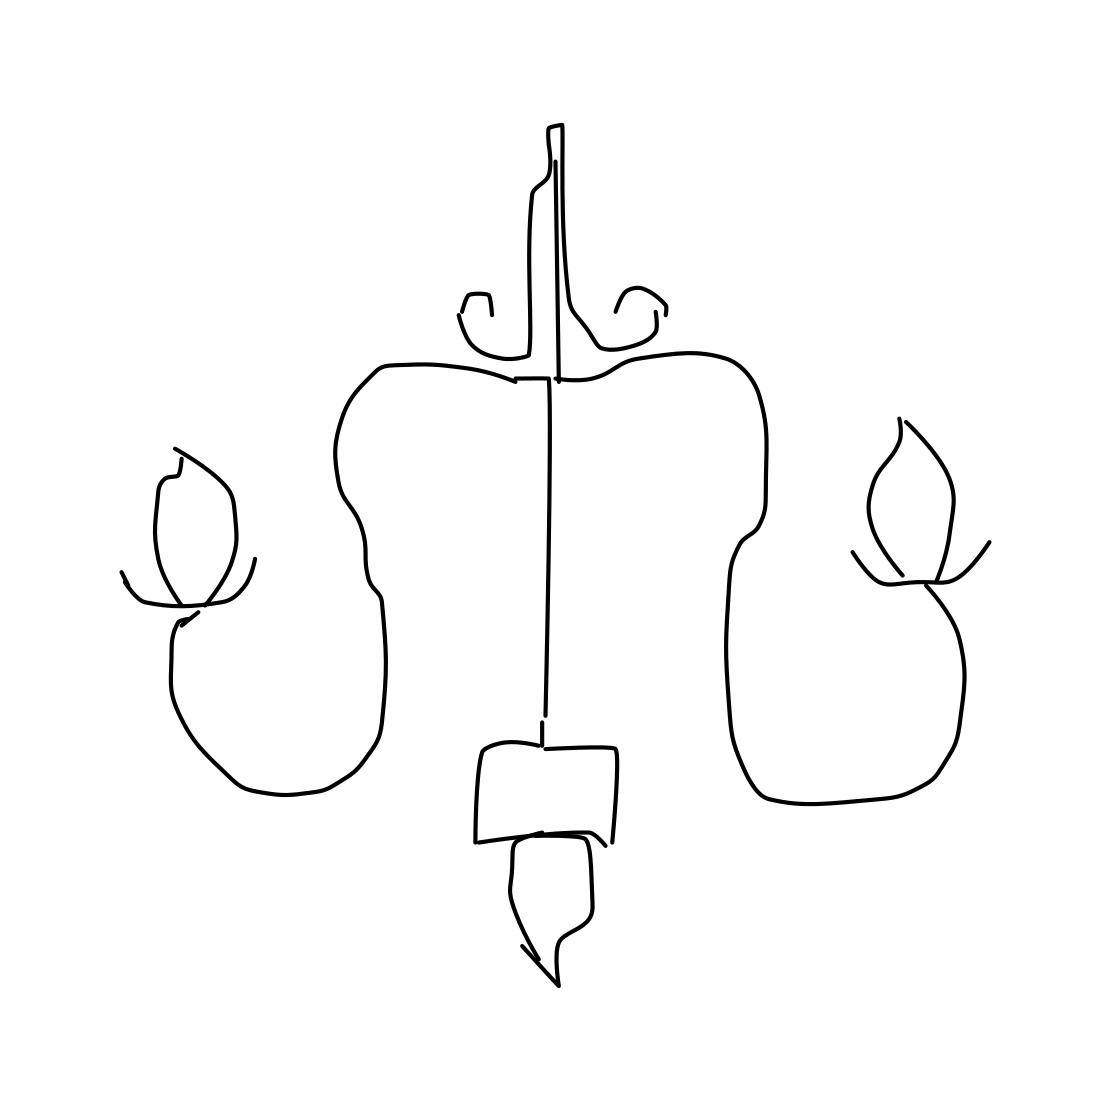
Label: chandelier